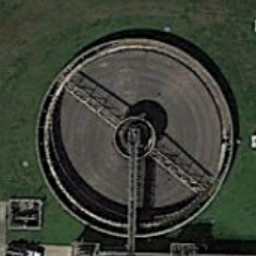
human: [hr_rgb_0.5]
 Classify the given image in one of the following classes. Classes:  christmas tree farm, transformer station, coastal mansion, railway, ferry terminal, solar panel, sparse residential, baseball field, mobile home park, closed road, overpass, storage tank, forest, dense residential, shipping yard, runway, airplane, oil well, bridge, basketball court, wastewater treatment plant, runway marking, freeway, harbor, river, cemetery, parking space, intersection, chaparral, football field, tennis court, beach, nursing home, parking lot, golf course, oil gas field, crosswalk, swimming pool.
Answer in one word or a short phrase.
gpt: wastewater treatment plant